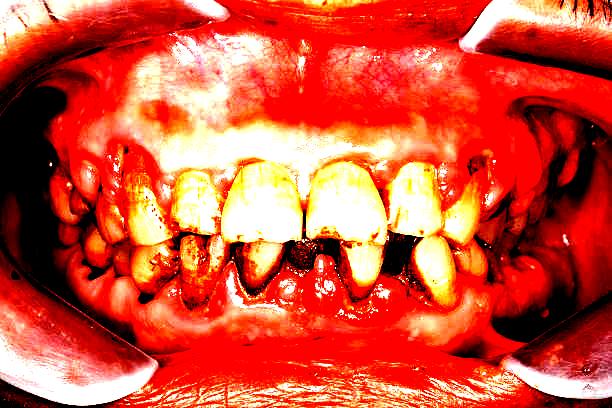
Condition: Gingivitis